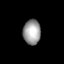
Tissue: lung
Cell type: Endothelial cells
Senescence score: 0.6456
Nuclear area (px): 422
Mean DAPI intensity: 158.709